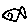
Label: fish